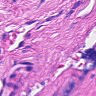
Metastatic tissue present: no